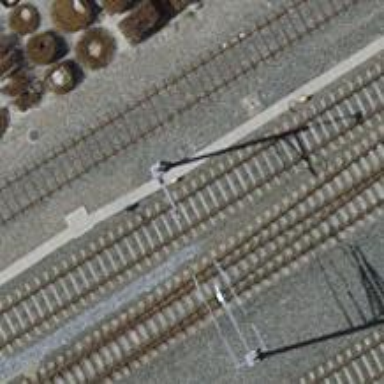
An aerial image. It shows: Single railway track with electrification through contact line.